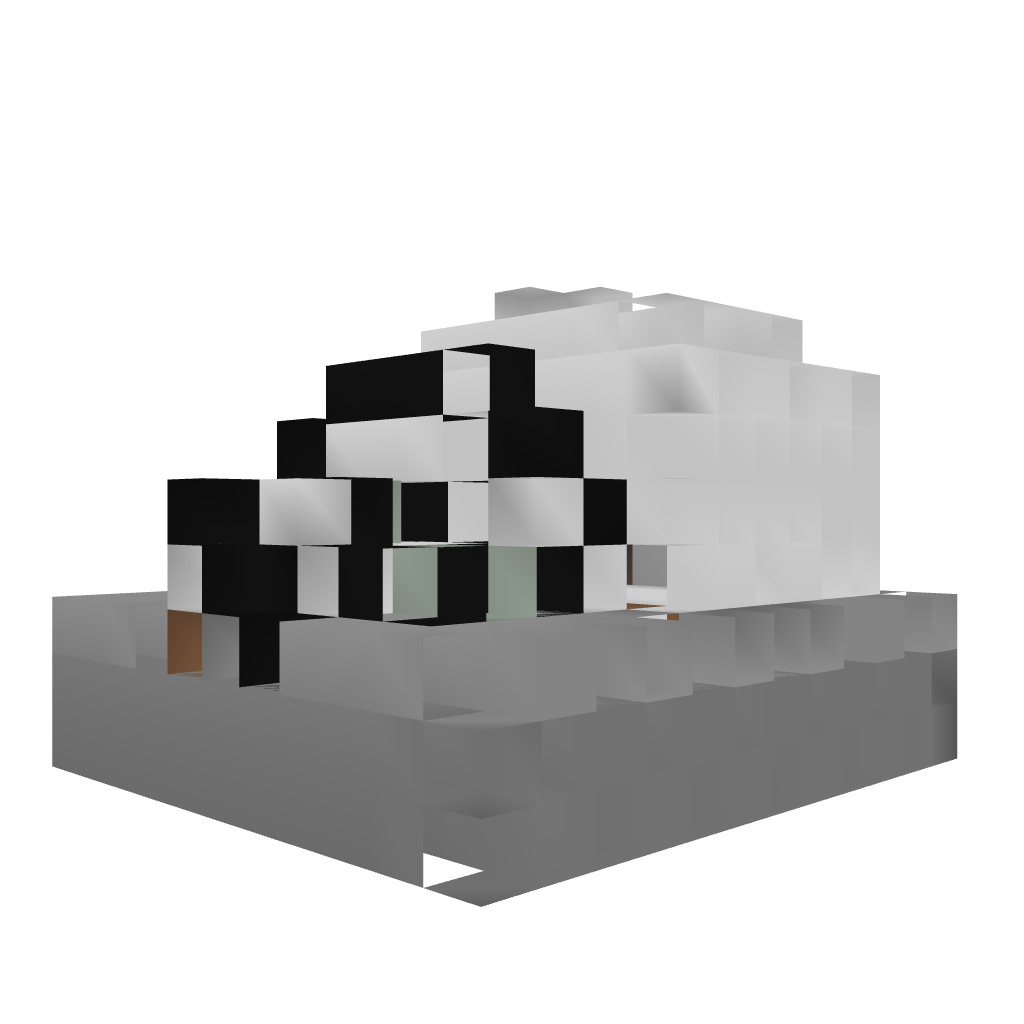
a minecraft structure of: Modern bathroom